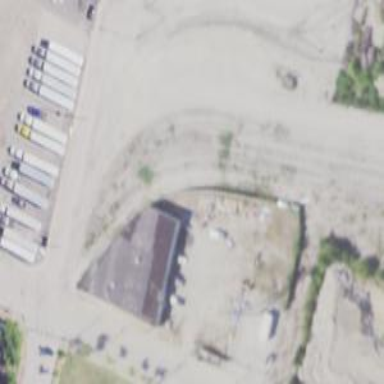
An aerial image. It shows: Abandoned railway yard.